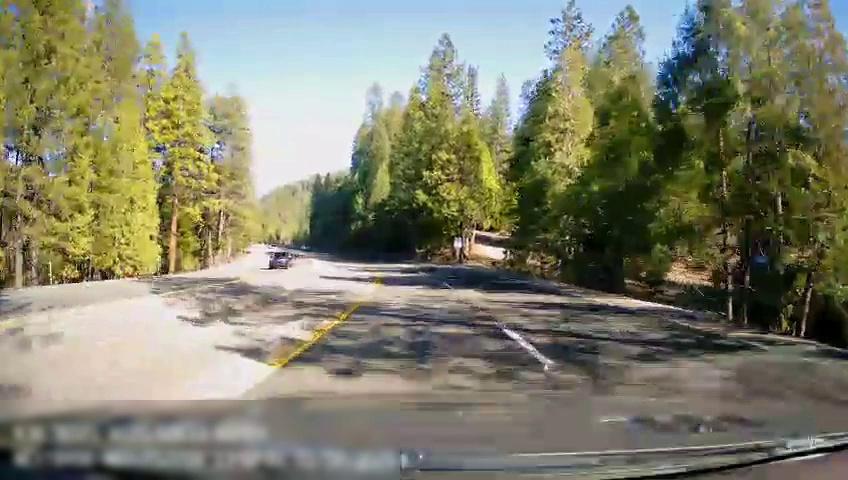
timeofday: Day
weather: Sunny
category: Drivable Space
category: Vehicles | Car
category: Vehicles | SUV
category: Lanes | Current Lane
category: Lanes | Alternate Lane
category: Lanes | Current Lane
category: Lanes | Alternate Lane
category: Lanes | Opposite Lane
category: Traffic | Signs